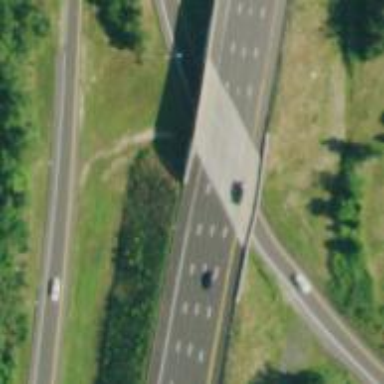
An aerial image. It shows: Urban freeway expressway bridge.